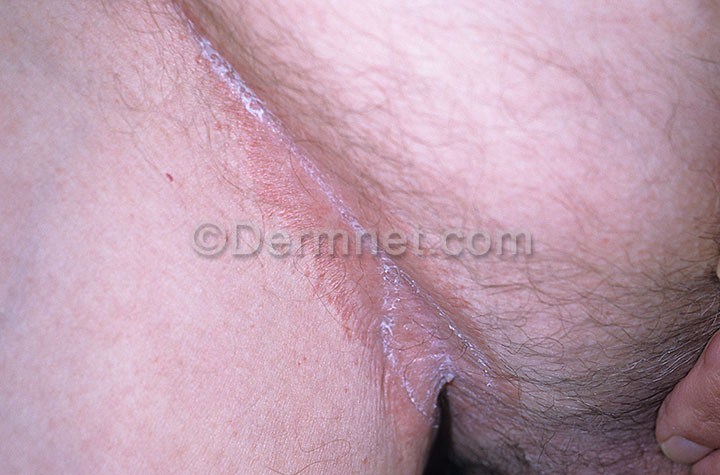
Disease: Tinea Ringworm Candidiasis and other Fungal Infections